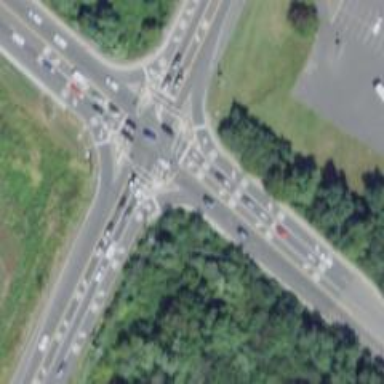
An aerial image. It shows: Crossing with marked lines on the road.